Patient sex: M
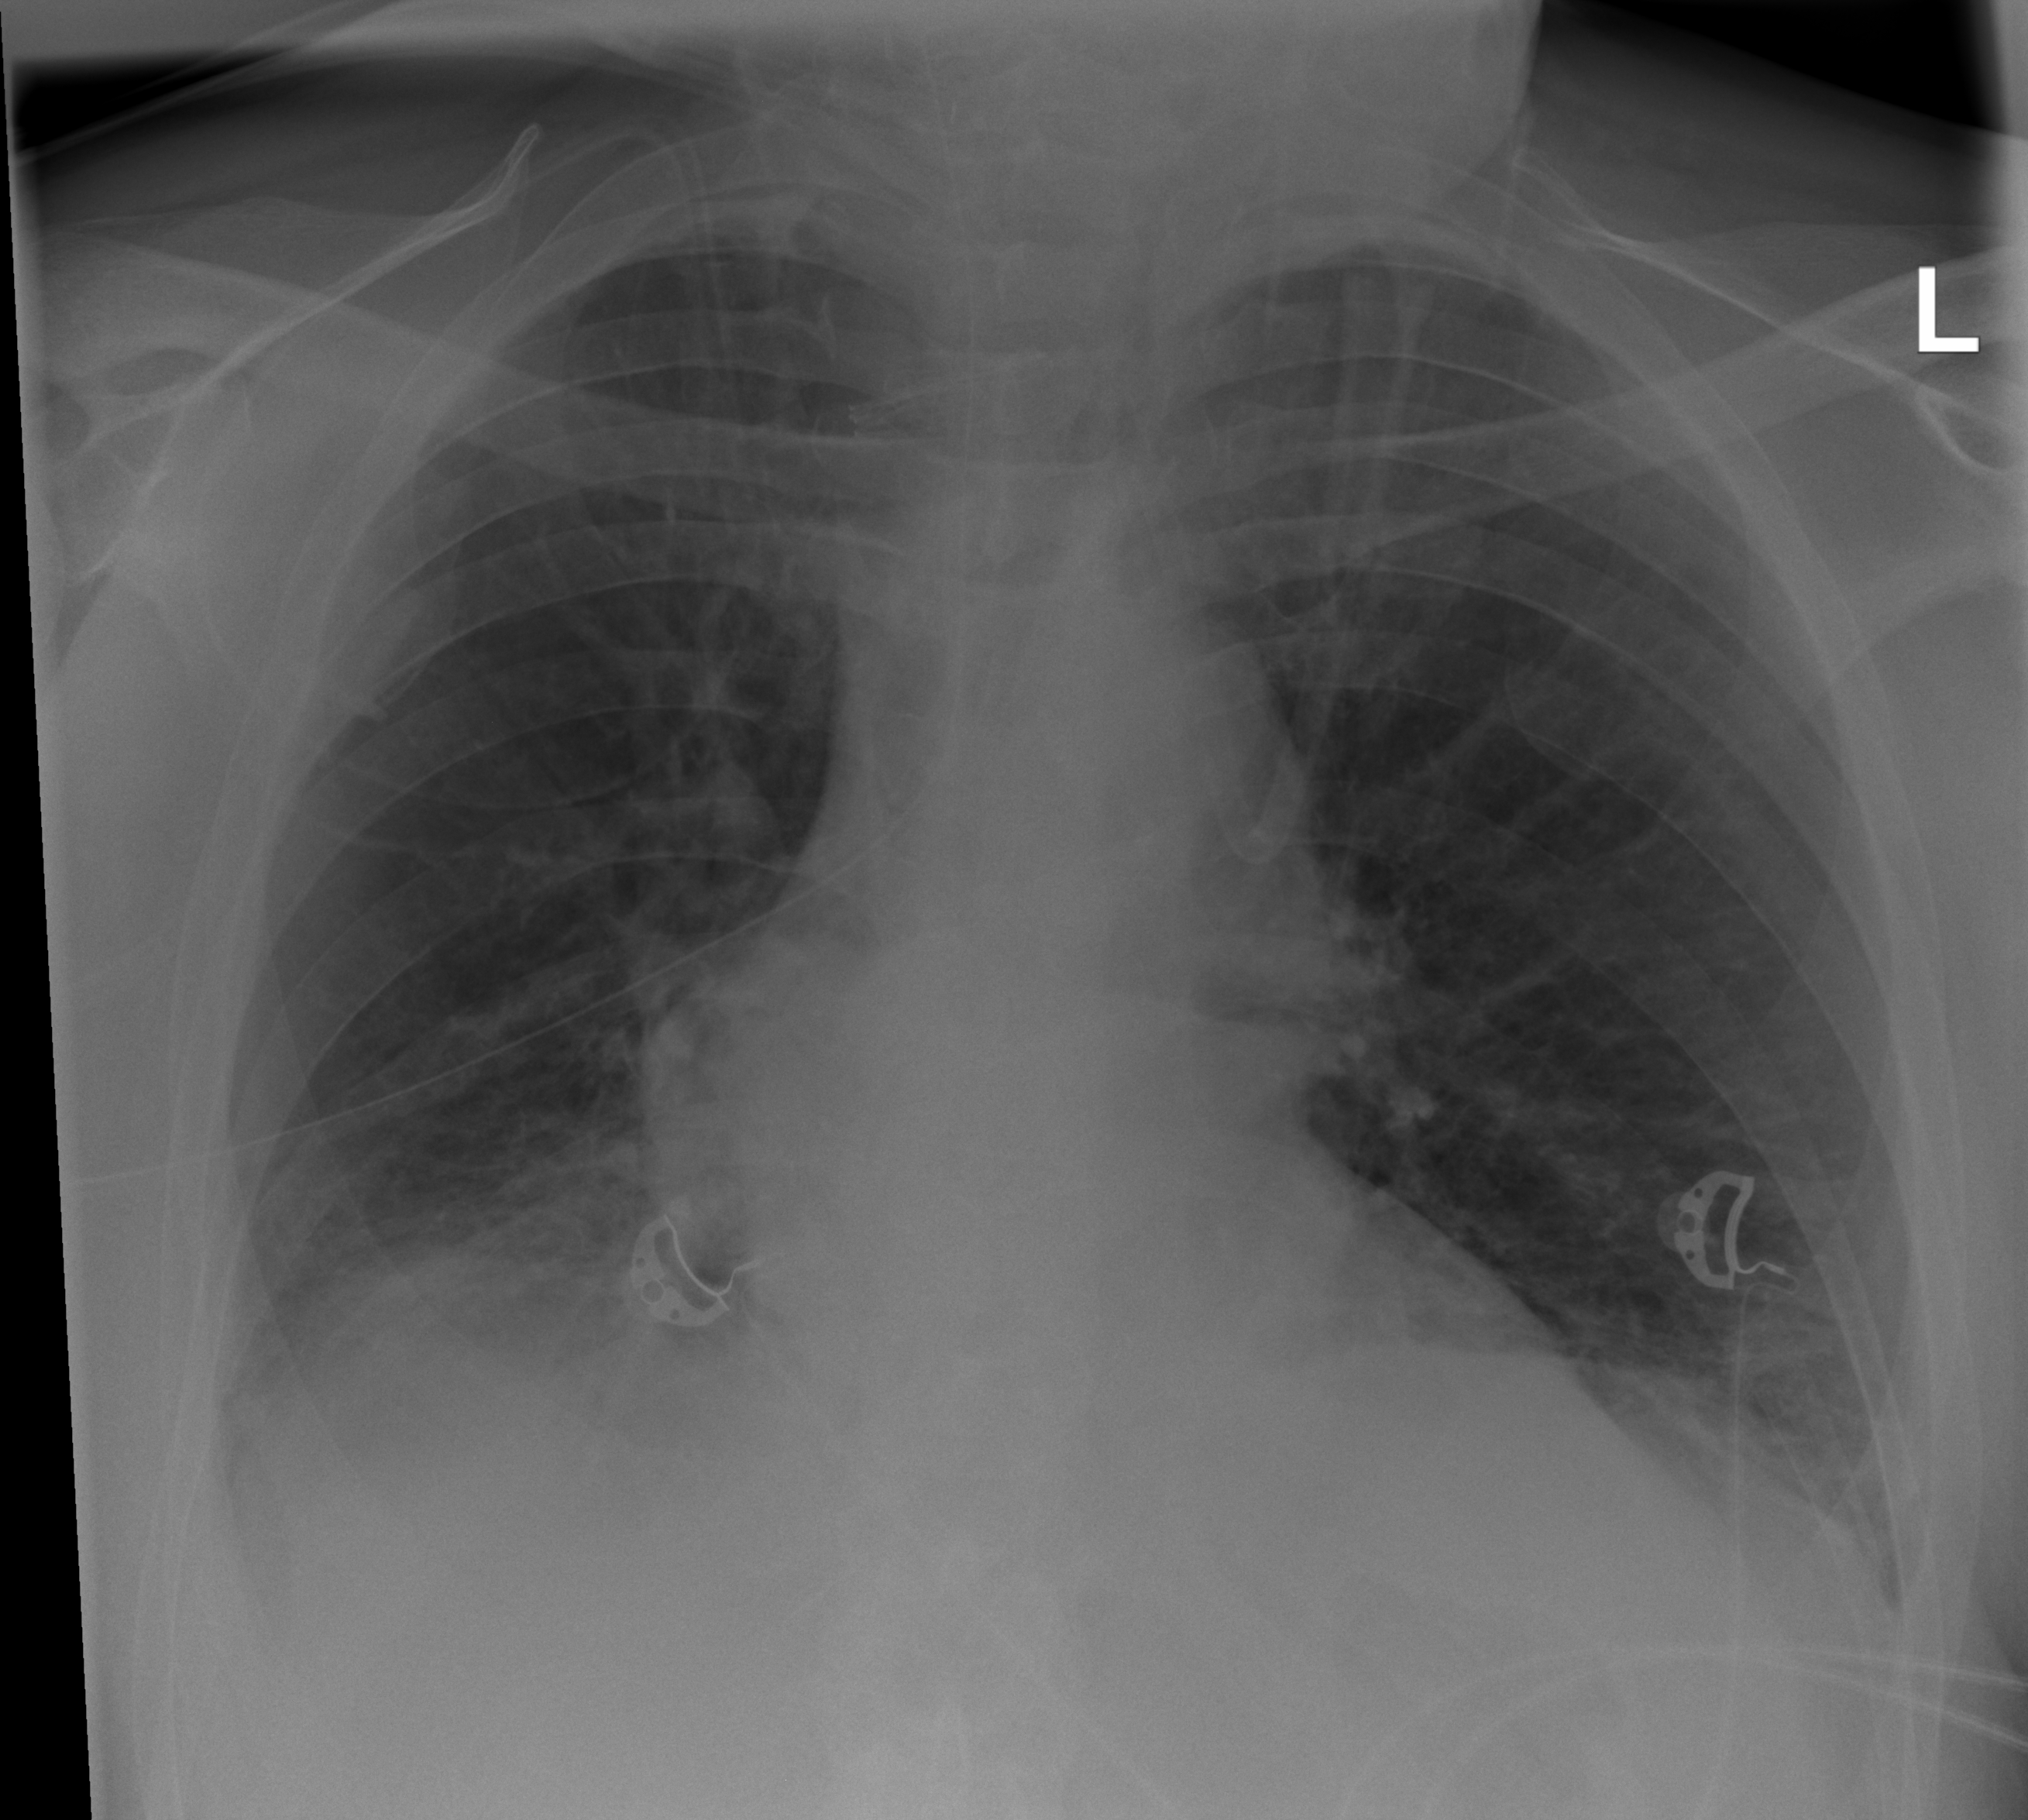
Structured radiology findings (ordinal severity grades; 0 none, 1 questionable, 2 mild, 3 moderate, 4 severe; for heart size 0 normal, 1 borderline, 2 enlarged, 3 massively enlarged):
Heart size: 2
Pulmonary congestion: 0
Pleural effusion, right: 2
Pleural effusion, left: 2
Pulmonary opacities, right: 0
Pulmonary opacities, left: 0
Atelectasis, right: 2
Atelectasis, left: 2